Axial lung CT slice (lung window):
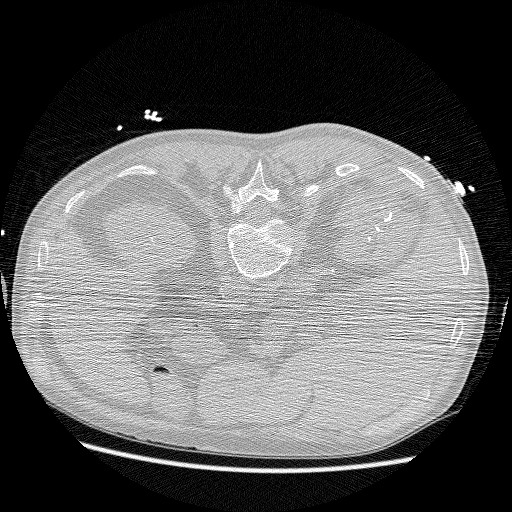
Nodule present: no